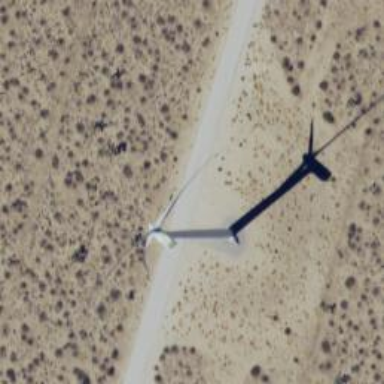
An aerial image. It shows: Wind generator powered by Vestas horizontal axis wind turbine.